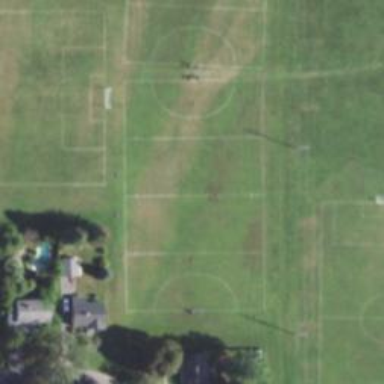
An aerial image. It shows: Soccer pitch designated for leisure and sports activities.